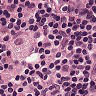
Metastatic tissue present: no